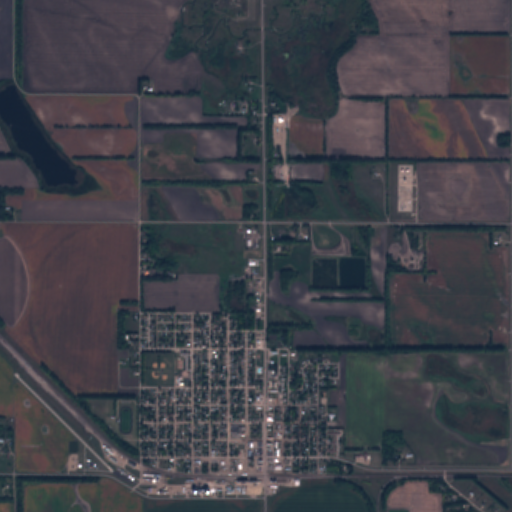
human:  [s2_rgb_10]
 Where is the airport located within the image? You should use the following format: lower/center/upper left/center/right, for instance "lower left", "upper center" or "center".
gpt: The airport is located in the lower left of the image.
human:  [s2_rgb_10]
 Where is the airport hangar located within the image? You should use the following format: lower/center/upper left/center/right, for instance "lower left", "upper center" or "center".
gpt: The airport hangar is located in the lower left of the image.
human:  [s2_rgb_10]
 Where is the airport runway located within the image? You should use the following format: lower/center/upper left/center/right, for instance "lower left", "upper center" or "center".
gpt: The airport runway is located in the lower left of the image.
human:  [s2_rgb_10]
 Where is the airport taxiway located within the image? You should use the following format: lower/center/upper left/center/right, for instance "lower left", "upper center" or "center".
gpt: The airport taxiway is located in the lower left of the image.
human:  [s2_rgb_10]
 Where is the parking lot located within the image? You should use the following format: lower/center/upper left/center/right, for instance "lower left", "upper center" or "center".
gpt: The parking lot is located in the lower center of the image.
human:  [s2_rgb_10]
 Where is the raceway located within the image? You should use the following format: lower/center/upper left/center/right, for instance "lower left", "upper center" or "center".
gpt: The raceway is located in the upper center of the image.
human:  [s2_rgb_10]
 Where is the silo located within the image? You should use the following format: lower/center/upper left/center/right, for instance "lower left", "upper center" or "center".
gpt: The silo is located in the lower left of the image.
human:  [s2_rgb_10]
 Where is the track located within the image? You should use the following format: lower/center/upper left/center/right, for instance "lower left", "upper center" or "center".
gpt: The track is located in the lower left of the image.
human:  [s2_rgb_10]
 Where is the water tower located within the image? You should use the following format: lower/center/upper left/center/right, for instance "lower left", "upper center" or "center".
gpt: The water tower is located in the lower center of the image.
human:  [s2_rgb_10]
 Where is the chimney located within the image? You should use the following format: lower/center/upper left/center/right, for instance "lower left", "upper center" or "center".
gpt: The chimney is located in the lower center of the image.
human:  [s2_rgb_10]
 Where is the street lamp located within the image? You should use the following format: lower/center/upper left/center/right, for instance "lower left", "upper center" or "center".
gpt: The street lamp is located in the lower left of the image.
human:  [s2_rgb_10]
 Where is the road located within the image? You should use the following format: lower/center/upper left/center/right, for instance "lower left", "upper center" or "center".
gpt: There is no road in the image.